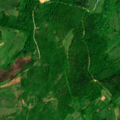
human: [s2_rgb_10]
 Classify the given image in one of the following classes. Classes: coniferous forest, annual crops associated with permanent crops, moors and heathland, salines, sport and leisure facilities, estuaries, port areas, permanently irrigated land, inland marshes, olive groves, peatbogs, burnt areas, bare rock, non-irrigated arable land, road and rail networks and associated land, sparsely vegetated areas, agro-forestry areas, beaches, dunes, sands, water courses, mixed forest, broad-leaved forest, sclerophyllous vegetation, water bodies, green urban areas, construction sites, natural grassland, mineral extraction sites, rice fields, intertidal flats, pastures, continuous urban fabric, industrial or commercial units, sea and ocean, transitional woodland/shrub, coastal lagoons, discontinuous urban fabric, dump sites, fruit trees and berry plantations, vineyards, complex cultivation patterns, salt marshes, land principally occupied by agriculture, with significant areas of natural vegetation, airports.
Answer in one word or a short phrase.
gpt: complex cultivation patterns, land principally occupied by agriculture, with significant areas of natural vegetation, broad-leaved forest, mixed forest, transitional woodland/shrub